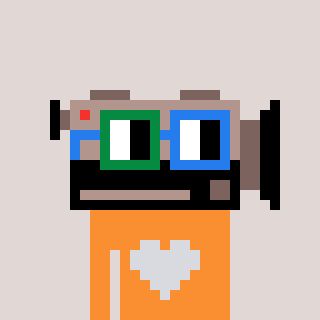
a pixel art character with square green and blue glasses, a camcorder-shaped head and a orange-colored body on a warm background